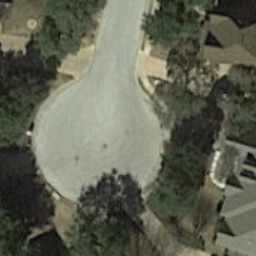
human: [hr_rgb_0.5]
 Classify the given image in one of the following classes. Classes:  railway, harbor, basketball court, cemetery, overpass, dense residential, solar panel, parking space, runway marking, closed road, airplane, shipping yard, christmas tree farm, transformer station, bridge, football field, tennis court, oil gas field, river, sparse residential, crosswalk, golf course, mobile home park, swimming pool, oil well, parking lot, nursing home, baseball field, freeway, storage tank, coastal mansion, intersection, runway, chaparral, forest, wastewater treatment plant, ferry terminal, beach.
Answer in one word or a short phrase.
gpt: closed road